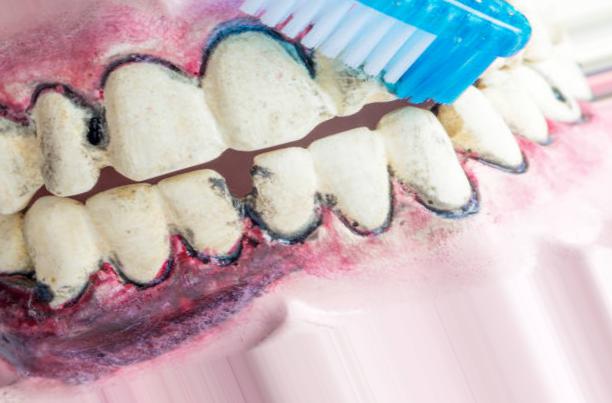
Condition: Caries